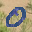
Label: 0